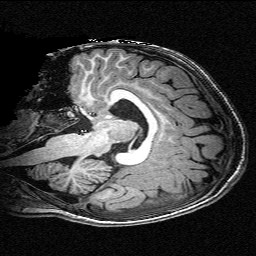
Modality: T1w
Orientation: sagittal
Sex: male
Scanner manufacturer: siemens
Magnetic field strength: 3 T
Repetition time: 2.3 s
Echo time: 0.00336 s